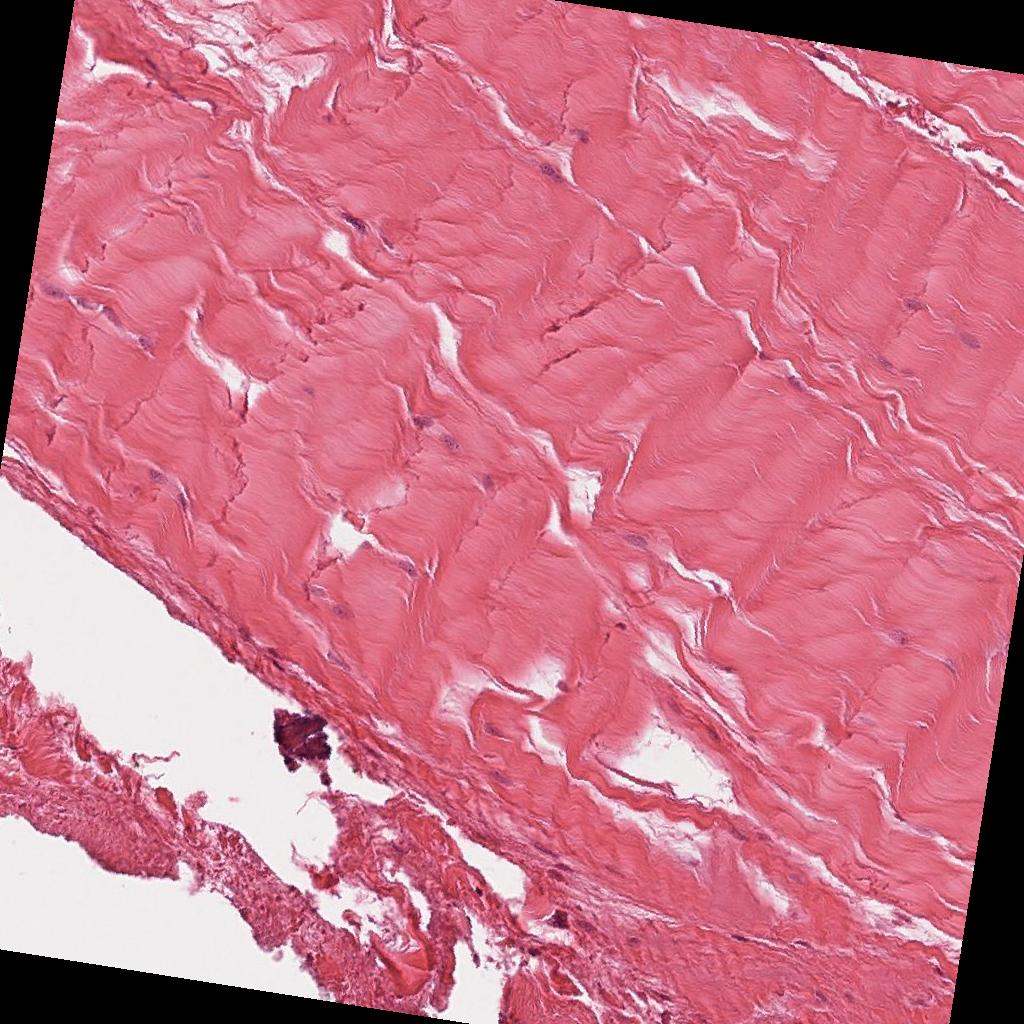
Label: Non-Tumor